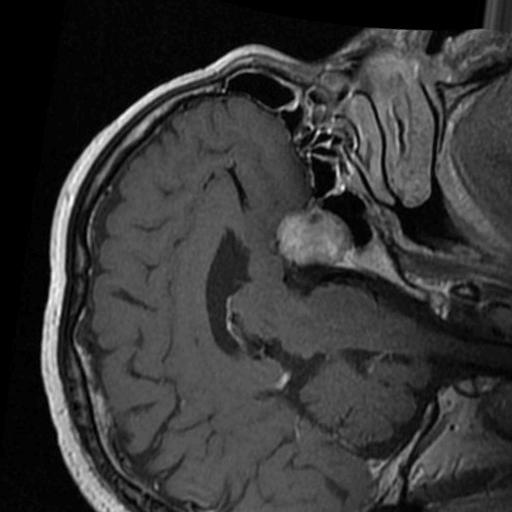
Label: brain_tumor